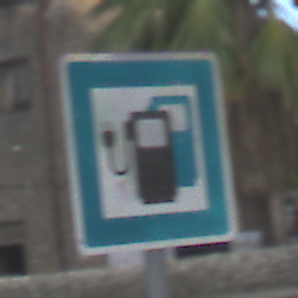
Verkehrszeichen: LadestationFuerElektrofahrzeuge
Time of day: MorningAfternoon
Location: Outdoor (Suburban)
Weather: PartlyCloudy
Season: NotSpecified
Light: Natural